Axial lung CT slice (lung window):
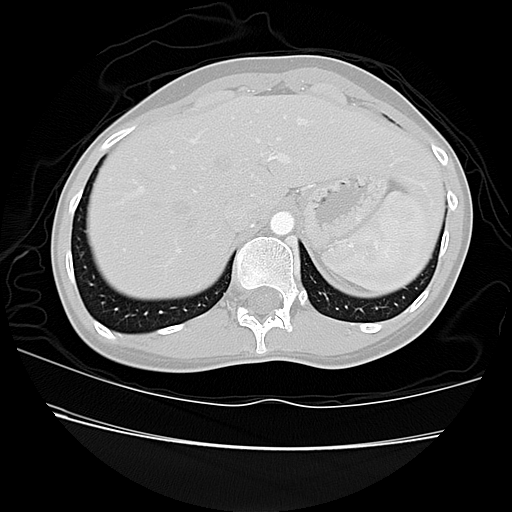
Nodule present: no